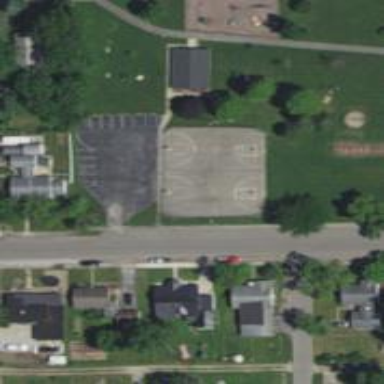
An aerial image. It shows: Basketball court located in leisure land pitch.